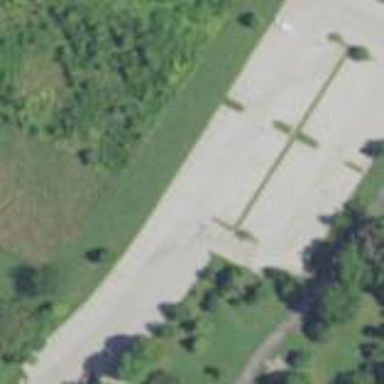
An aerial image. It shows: Parking area with asphalt surface.